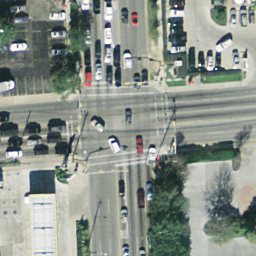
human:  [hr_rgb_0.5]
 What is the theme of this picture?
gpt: intersection

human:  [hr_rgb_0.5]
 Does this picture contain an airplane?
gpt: no

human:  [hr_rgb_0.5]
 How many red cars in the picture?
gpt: four

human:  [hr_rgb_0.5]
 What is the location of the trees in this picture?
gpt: next to the road

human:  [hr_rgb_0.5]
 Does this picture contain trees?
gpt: yes